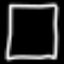
Label: square